Question: I am using the built in function provided by Quickblox - chatService.listRooms(function(err,result))
When I execute this function - I get just true in the result. When I go to the Console and see the response, it is this -

So, actually it is fetching the list but not returning in the form of XML/JSON to the function?
How to do this? Thanks!
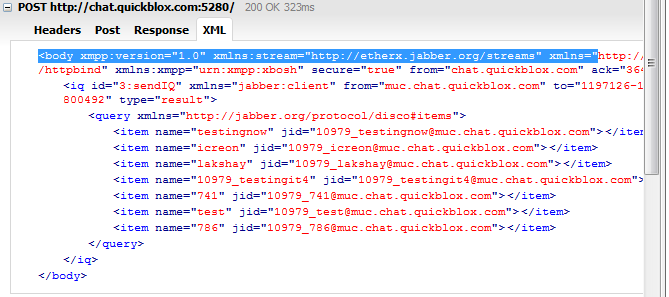
Answer: Update your chat plugin to
<URL>
In new version this was changed. Currently, next functions give the array with objects in response:
- - - -